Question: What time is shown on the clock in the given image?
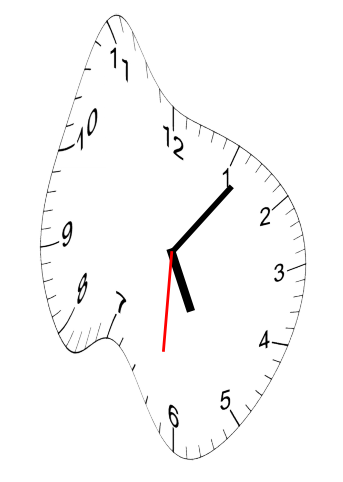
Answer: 05:06:31